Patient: sex F, age 63
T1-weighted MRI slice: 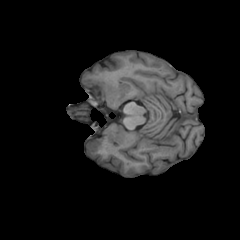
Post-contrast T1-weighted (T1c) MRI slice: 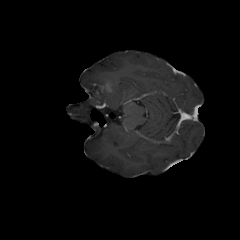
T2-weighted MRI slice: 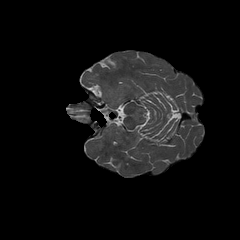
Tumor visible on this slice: yes
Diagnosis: Glioblastoma, IDH-wildtype
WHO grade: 4